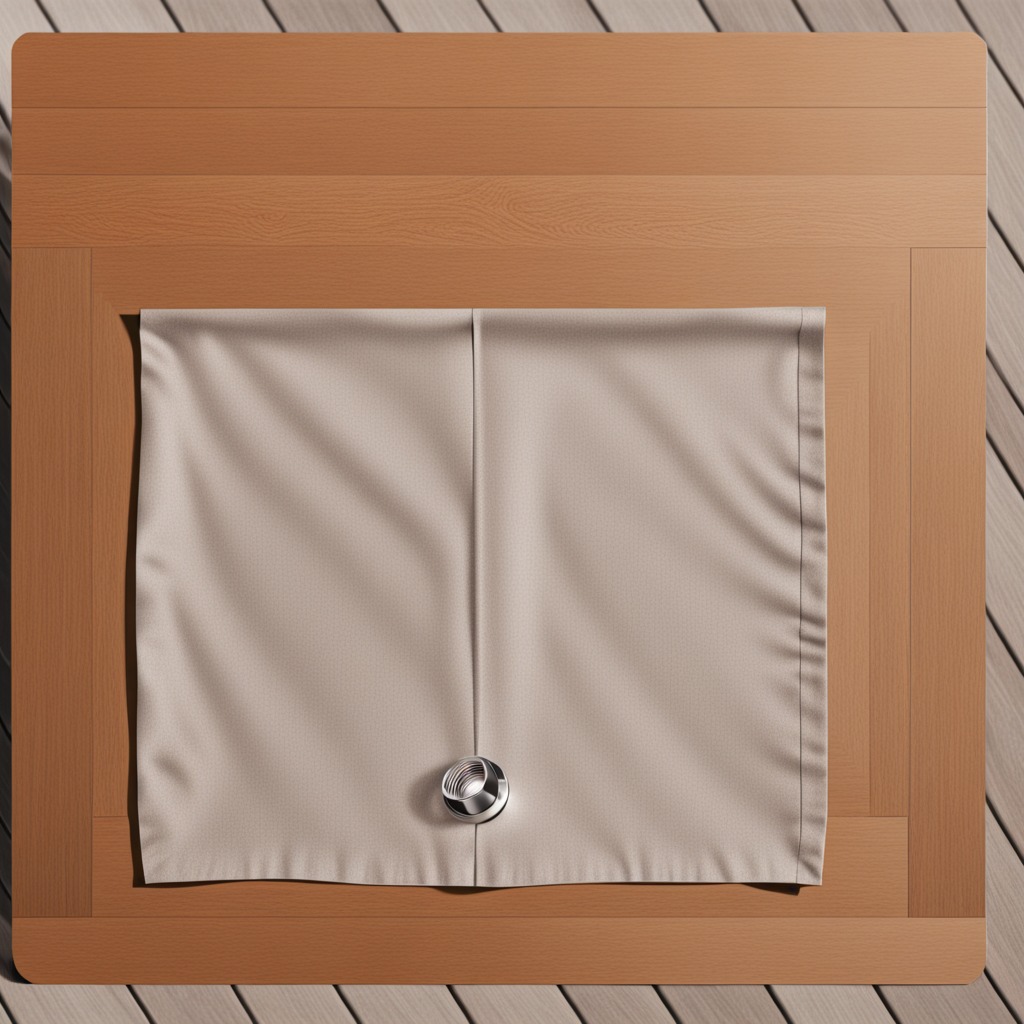
A metal nut lies on a wooden table in an outdoor workshop during daytime bright natural light soft shadows worn but beneath the cloth.